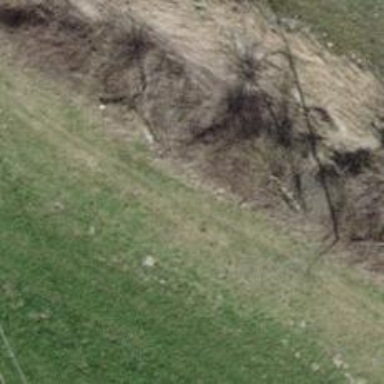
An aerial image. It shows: Path on the ground with no sidewalk.